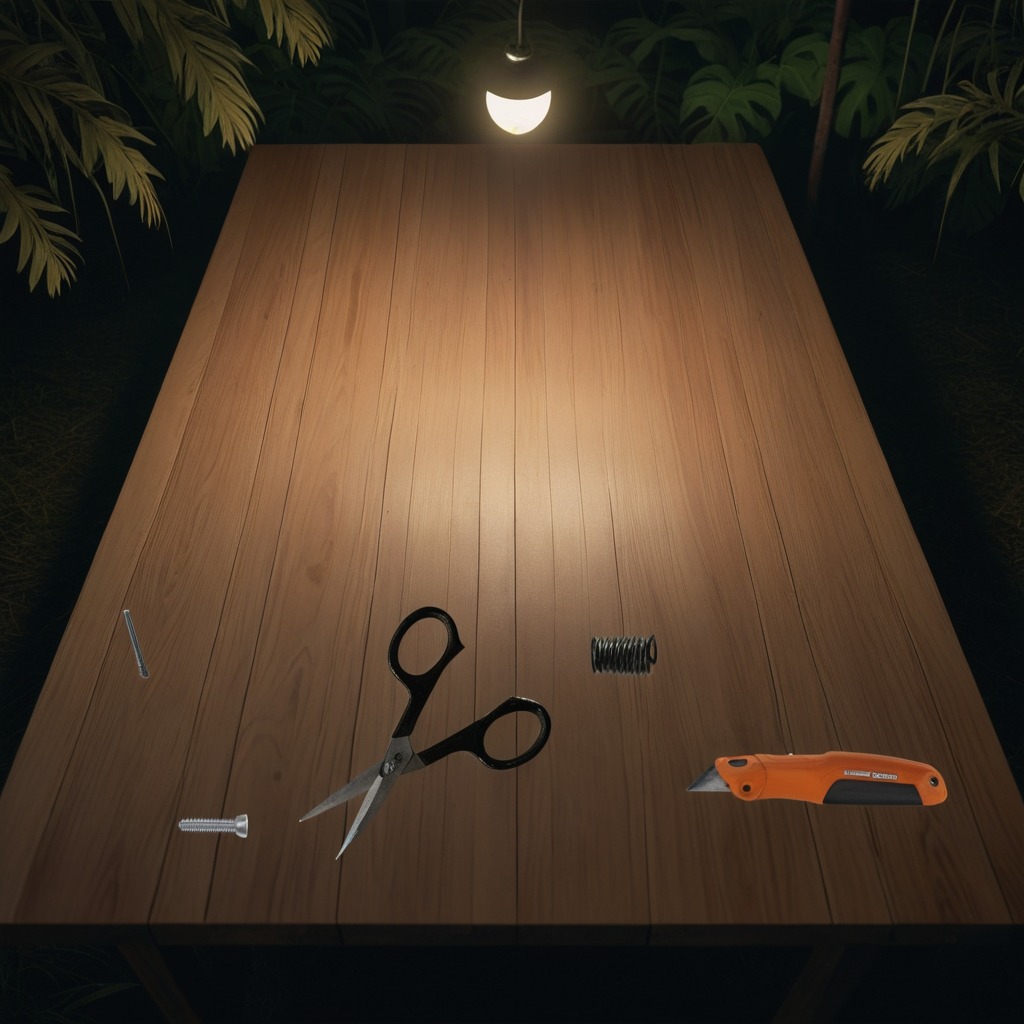
A utility knife, a metal machine screw, an iron nail, a coiled metal spring, and a pair of scissors are lying on a wooden table inside a jungle field workshop tent at night.